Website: home-depot
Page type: billing-address
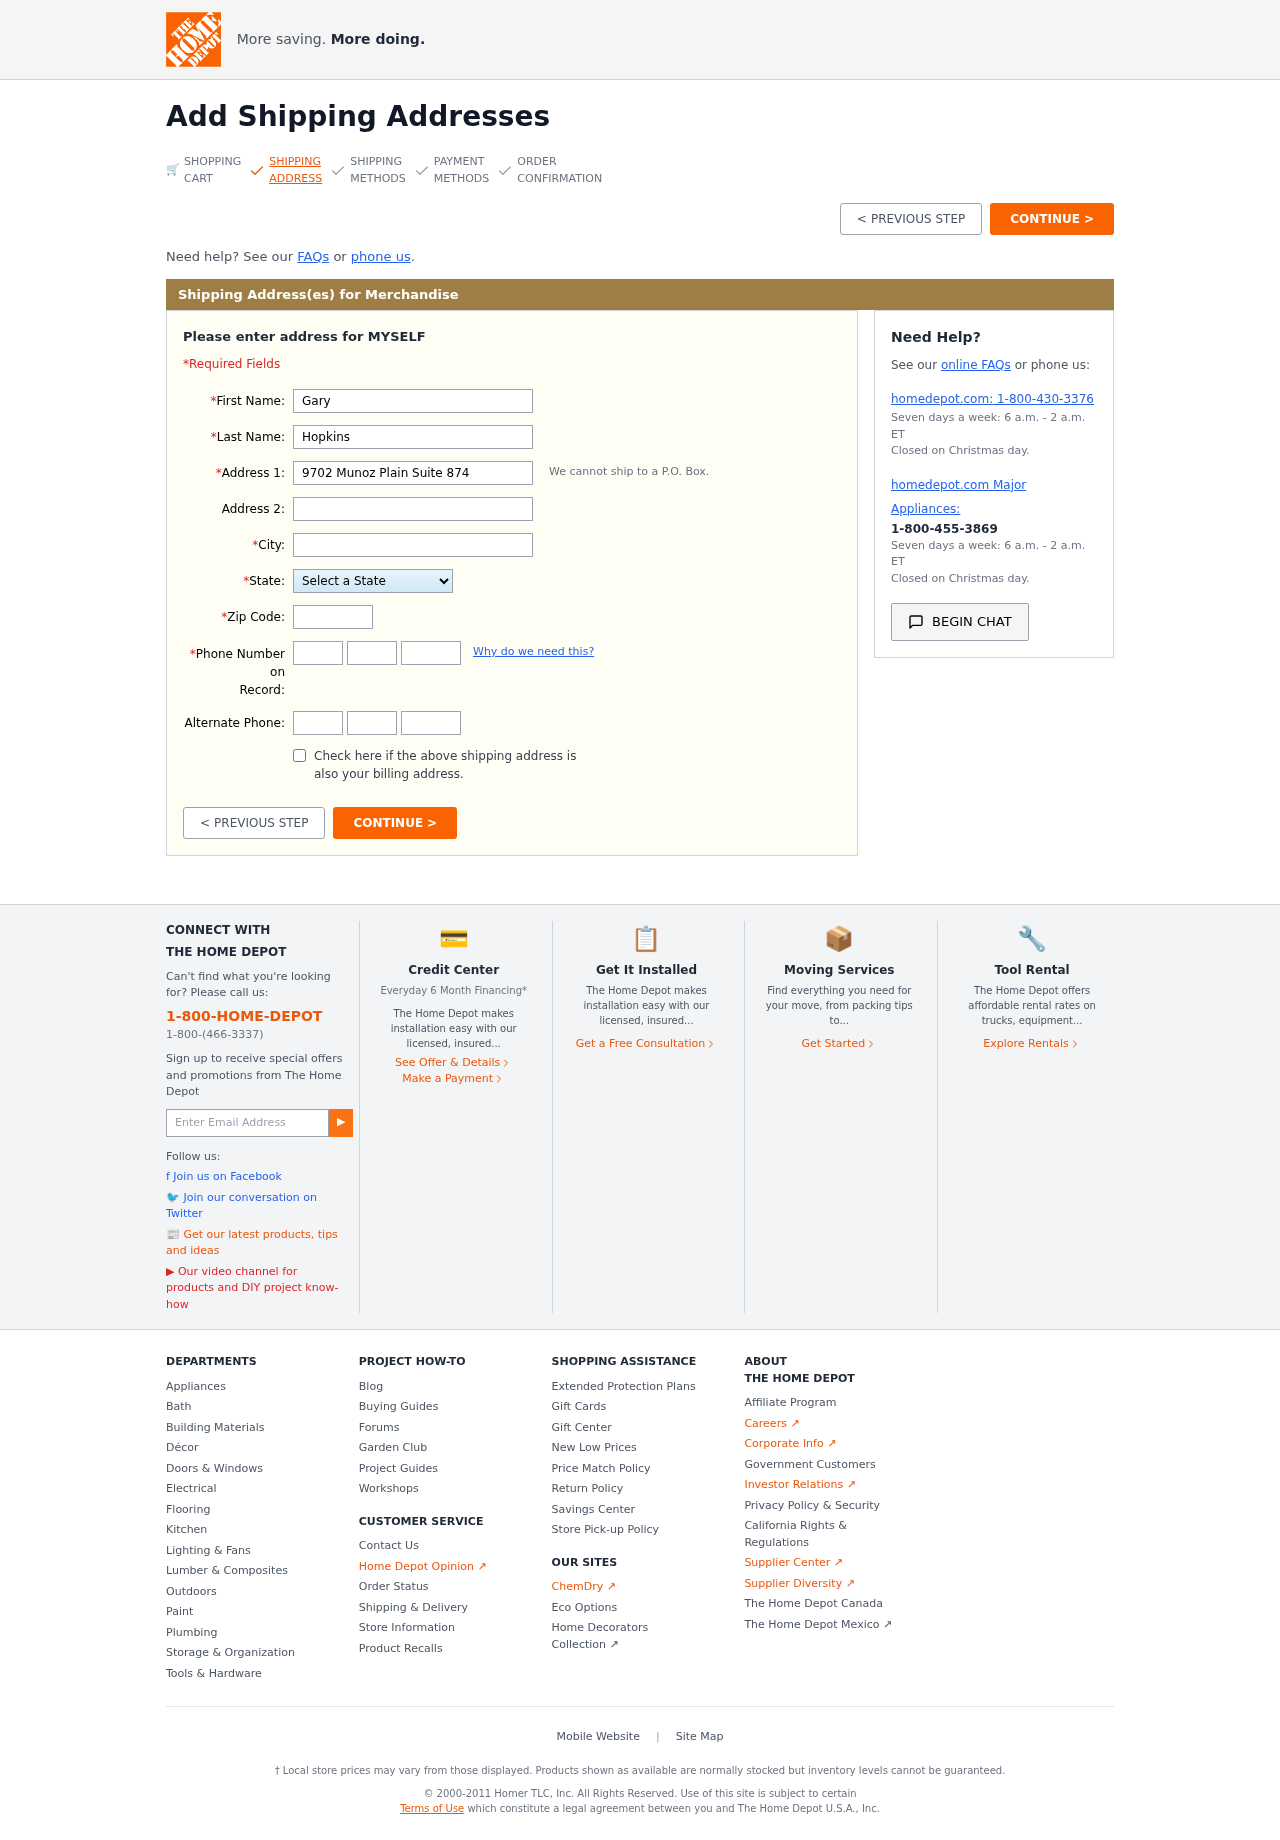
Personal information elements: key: PII_STATE
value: South Dakota
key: PII_FIRSTNAME
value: Gary
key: PII_LASTNAME
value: Hopkins
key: PII_STREET
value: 9702 Munoz Plain Suite 874
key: PII_CITY
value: New Mark
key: PII_POSTCODE
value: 11748
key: PII_PHONE_AREA
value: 688
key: PII_PHONE_PREFIX
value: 413
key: PII_PHONE_LINE
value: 4830